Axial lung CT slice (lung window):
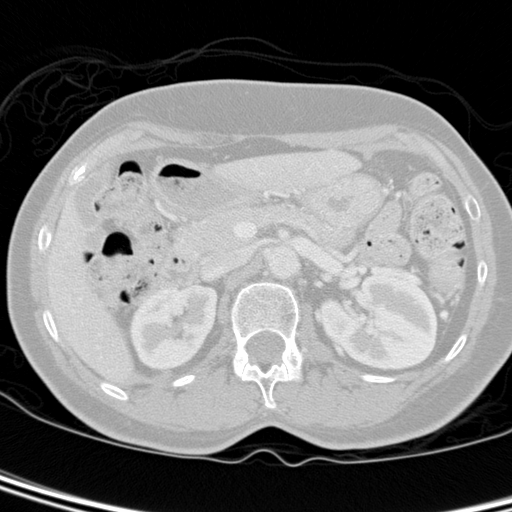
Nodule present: no